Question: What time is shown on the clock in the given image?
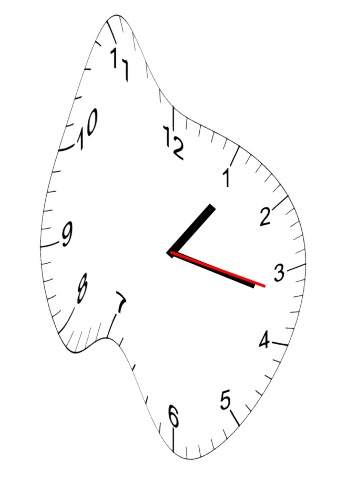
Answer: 01:17:17